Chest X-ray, AP view. Patient: 82 years old, sex F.
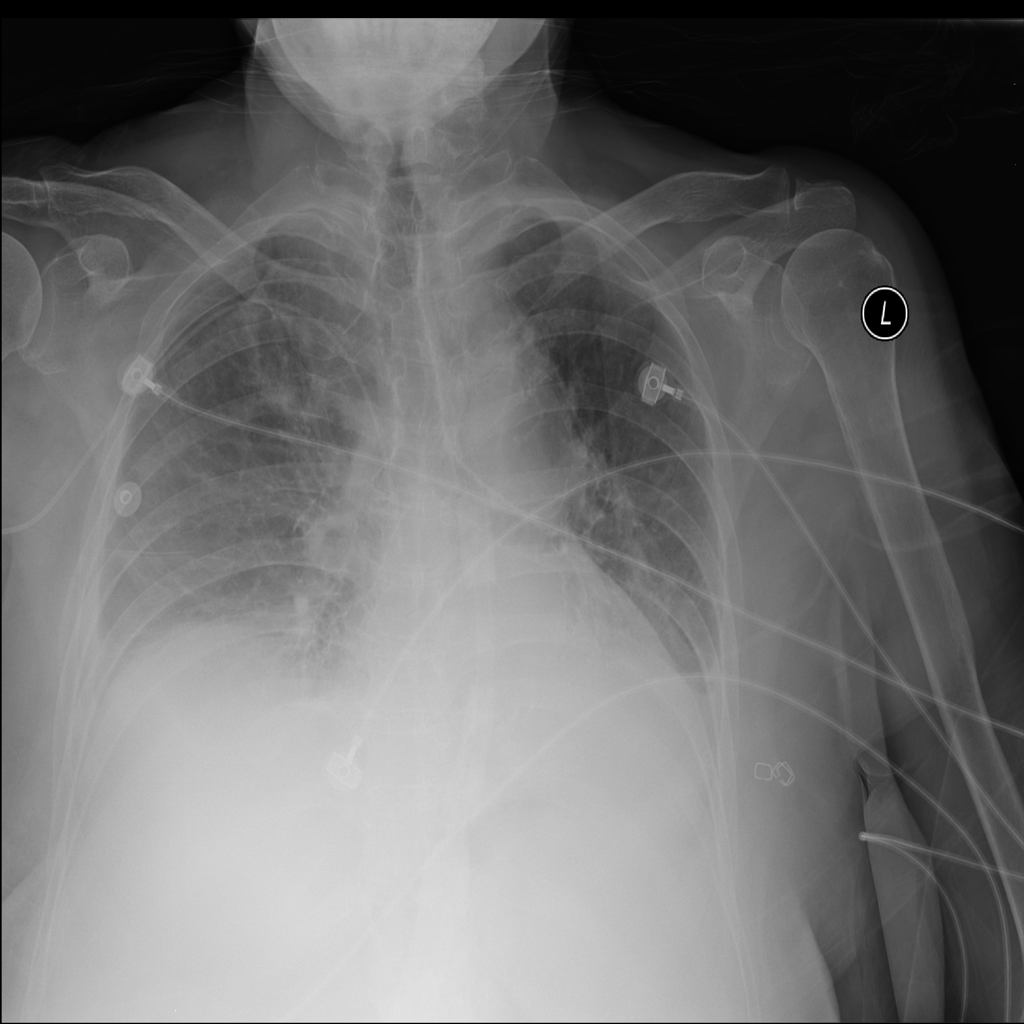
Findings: Consolidation